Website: walmart
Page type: account-selection
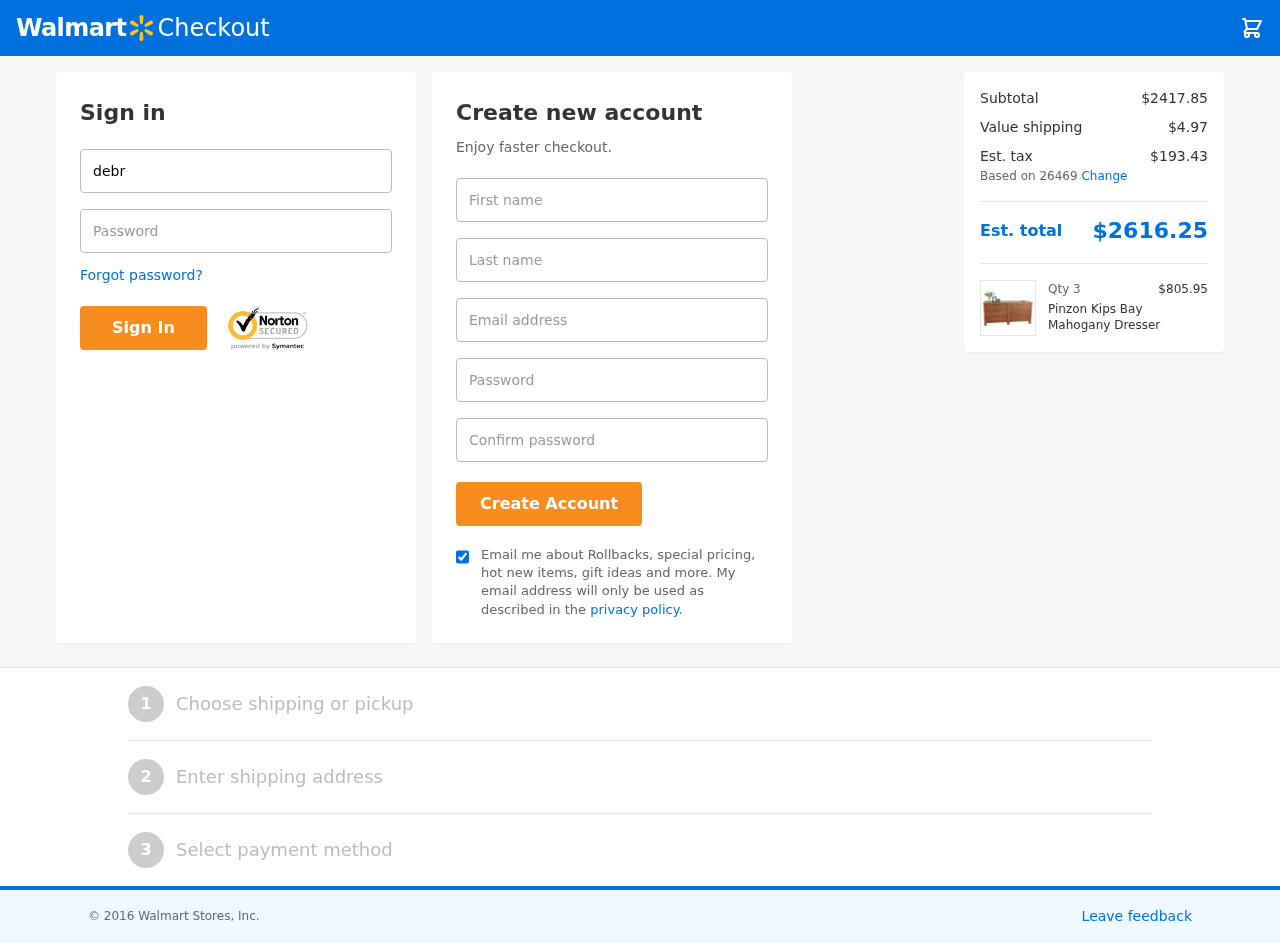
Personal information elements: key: PII_EMAIL
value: debra_shepard@hotmail.com
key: PII_FIRSTNAME
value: Debra
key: PII_LASTNAME
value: Shepard
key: PII_LOGIN_USERNAME
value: debra.shepard
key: PII_POSTCODE
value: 26469
Product elements: key: PRODUCT1_NAME
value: Pinzon Kips Bay Mahogany Dresser
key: PRODUCT1_PRICE
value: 805.95
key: PRODUCT1_QUANTITY
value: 3
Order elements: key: ORDER_SUBTOTAL
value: $2417.85
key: ORDER_SHIPPING_COST
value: $4.97
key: ORDER_TAX
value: $193.43
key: ORDER_TOTAL
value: $2616.25